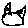
Label: cat